Question: I am using ggplotly to show an interactive time-series plot. The x axis is in date format, yet the hover tool tip in plotly is converting the date format to a numeric (screenshot attached). Any ideas on how to get the date to show as a proper date in the tooltip?
Below is a short piece of the code:
'''
output$ggplot <- renderPlotly({
plotbycity<-df_postgres %>% group_by(city, date, bedroooms) %>%
filter(city %in% input$checkGroup & bedroooms==input$radio) %>%
summarise(count=n(),rent=median(rent)) %>%
ungroup()
plotbycity$date<-as.Date(plotbycity$date)
# Error handling
plotbycity<-plotbycity[!is.na(plotbycity$city),]
if (is.null(plotbycity)) return(NULL)
#plotbycity<-ungroup(plotbycity)
#dat <- dat[c("rent", "bedroooms", "date", "City")]
#dat <- melt(dat,id.vars=c("date", "City", "bedroooms"),na.rm=TRUE) #
# draw the line plot using ggplot
gg <-ggplot(plotbycity, aes(x = date, y = rent, group = city, color = city,
text = paste('obs: ', count))) +
geom_line() +
ggtitle("Monthly Rents")
# #theme_hc(bgcolor = "darkunica") +
# #scale_fill_hc("darkunica")
p <- ggplotly(gg, tooltip = c("x", "y", "text"))
'''

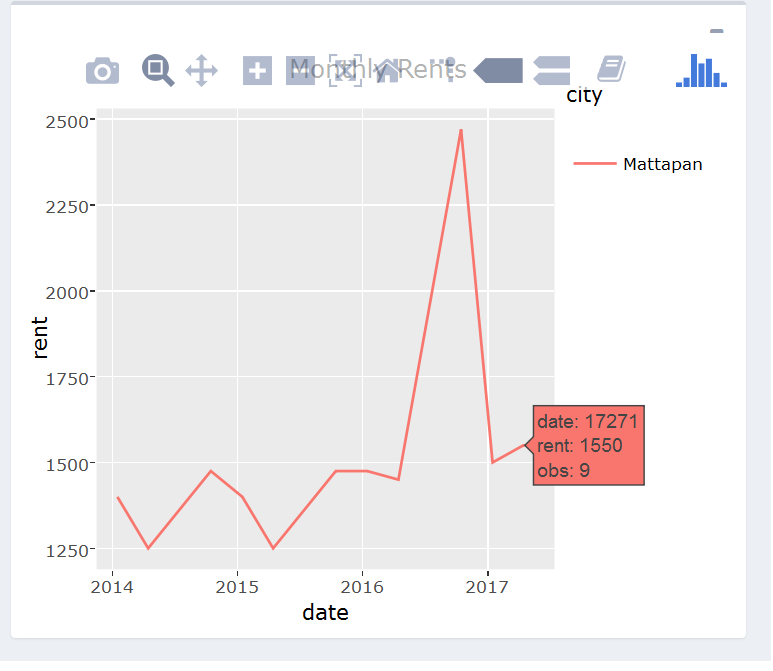
Answer: If you use just 'text' in your tooltip, you can render a more complex tooltip by using the 'text' element you pass to 'ggplot'. You just need to call 'as.Date' and use some '<br>' html tags as follows:
'''
# draw the line plot using ggplot
gg <-ggplot(plotbycity, aes(x = date, y = rent, group = city, color = city,
text = paste('Rent ($):', rent,
'<br>Date: ', as.Date(date),
'<br>Obs: ', count))) +
geom_line() +
ggtitle("Monthly Rents")
p <- ggplotly(gg, tooltip = c("text"))
'''
Hope that helps!